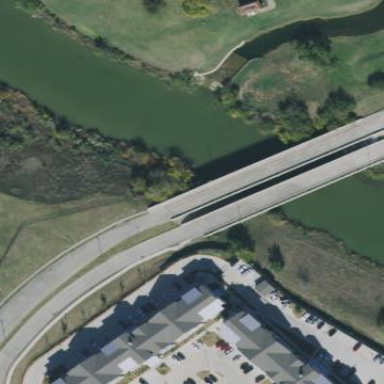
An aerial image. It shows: Man-made bridge.